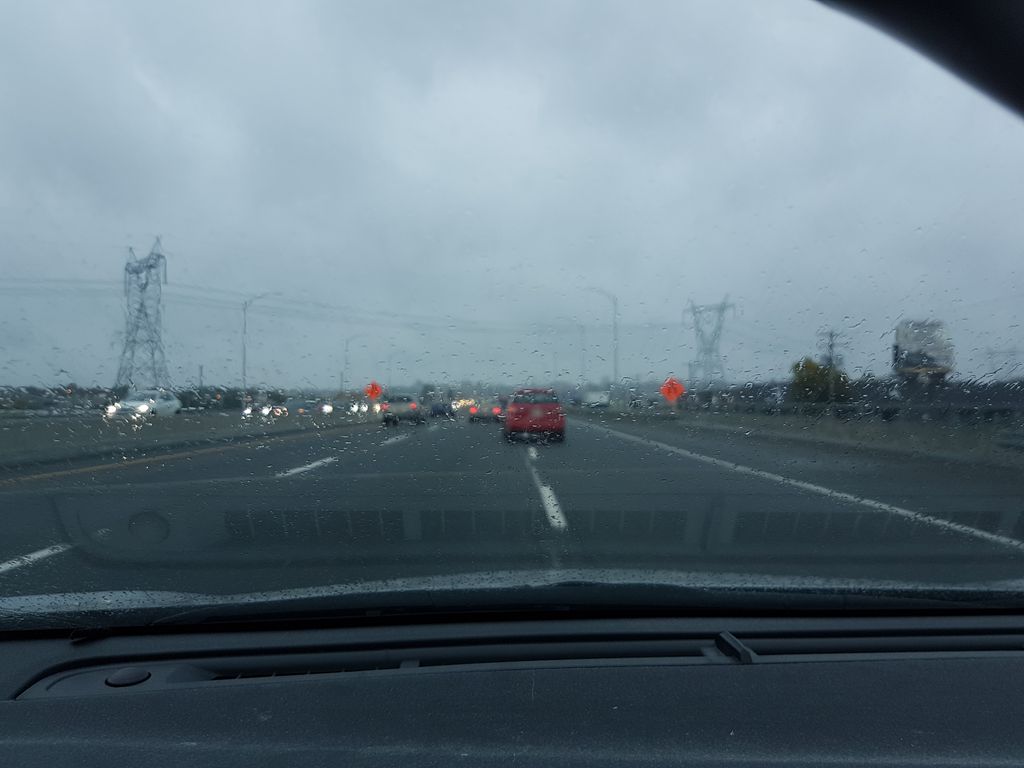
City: quebec_city